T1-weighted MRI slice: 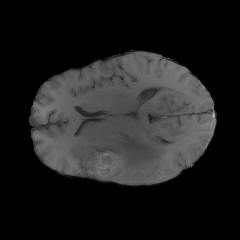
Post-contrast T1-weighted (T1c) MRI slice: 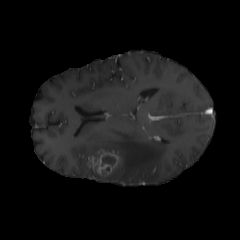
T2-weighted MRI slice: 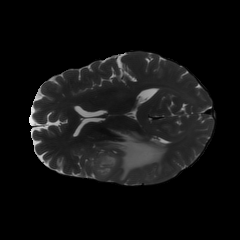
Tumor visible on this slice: yes